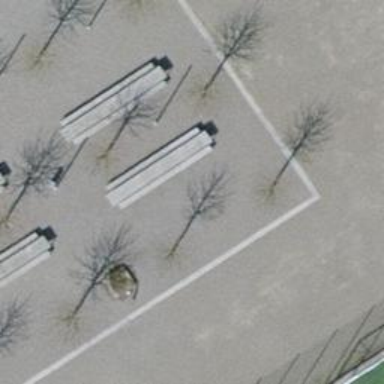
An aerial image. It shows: Concrete bench.